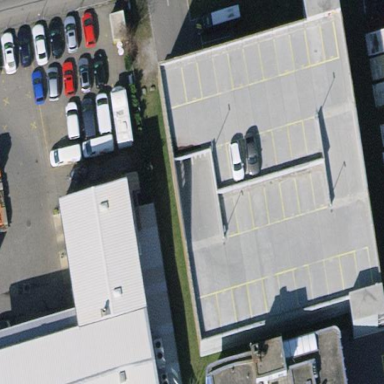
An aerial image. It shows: Multi-storey parking building with asphalt surface.